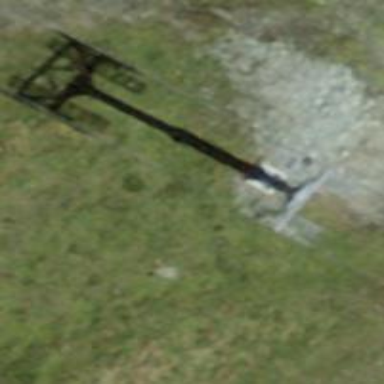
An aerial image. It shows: Pylon used for aerialway.